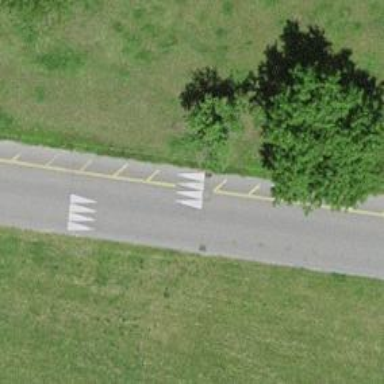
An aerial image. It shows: Table-style traffic calming feature.